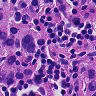
Metastatic tissue present: yes